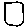
Label: square